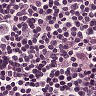
Metastatic tissue present: yes